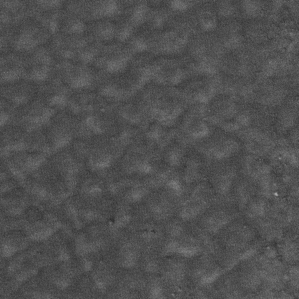
Label: frost